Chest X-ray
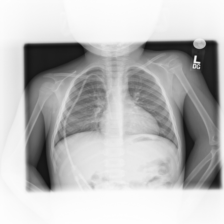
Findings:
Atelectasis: negative
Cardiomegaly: negative
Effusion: negative
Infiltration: negative
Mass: negative
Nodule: negative
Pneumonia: negative
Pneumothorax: negative
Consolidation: negative
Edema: negative
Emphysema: negative
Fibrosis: negative
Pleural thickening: negative
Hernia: negative